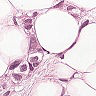
Metastatic tissue present: yes